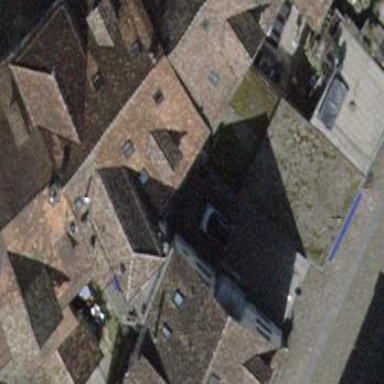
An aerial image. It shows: Gabled building with roof tiles oriented across.